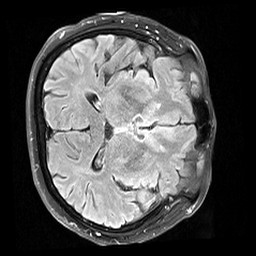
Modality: FLAIR
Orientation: axial
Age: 66
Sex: female
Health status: healthy
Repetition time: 12 s
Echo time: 0.095 s